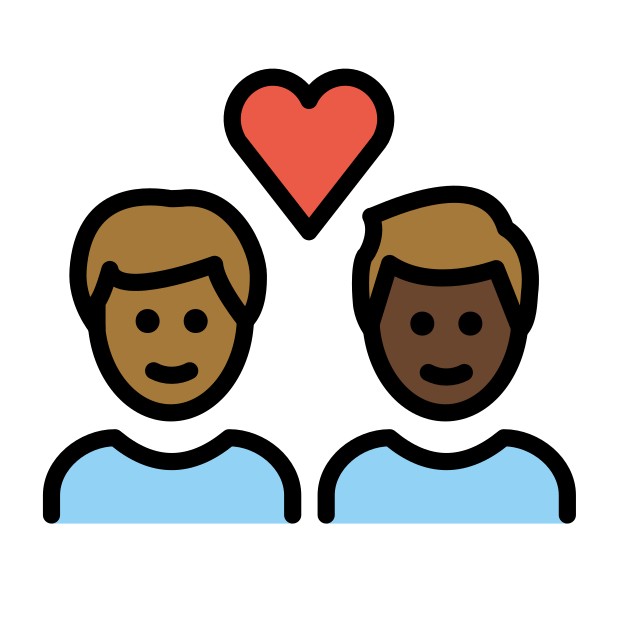
couple with heart: man, man, medium-dark skin tone, dark skin tone